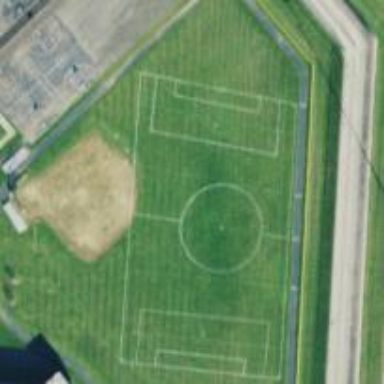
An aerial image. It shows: Soccer pitch for leisureland activities.